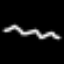
Label: squiggle